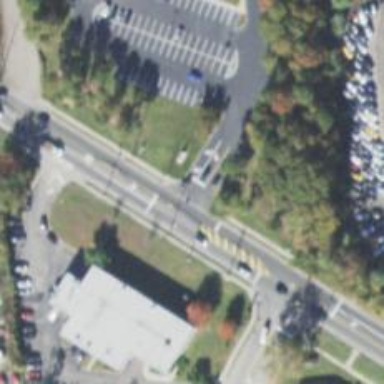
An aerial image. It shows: Unmarked crossing on the road.